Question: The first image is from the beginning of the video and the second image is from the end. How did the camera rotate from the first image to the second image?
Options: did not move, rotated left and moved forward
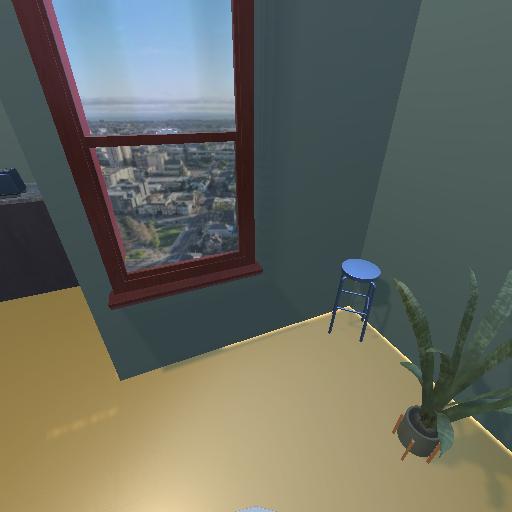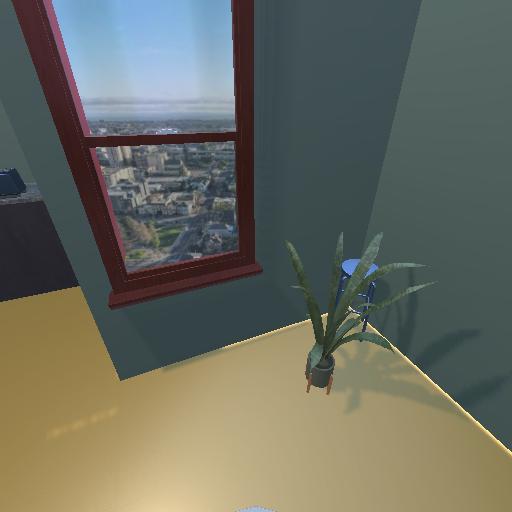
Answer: did not move